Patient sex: M
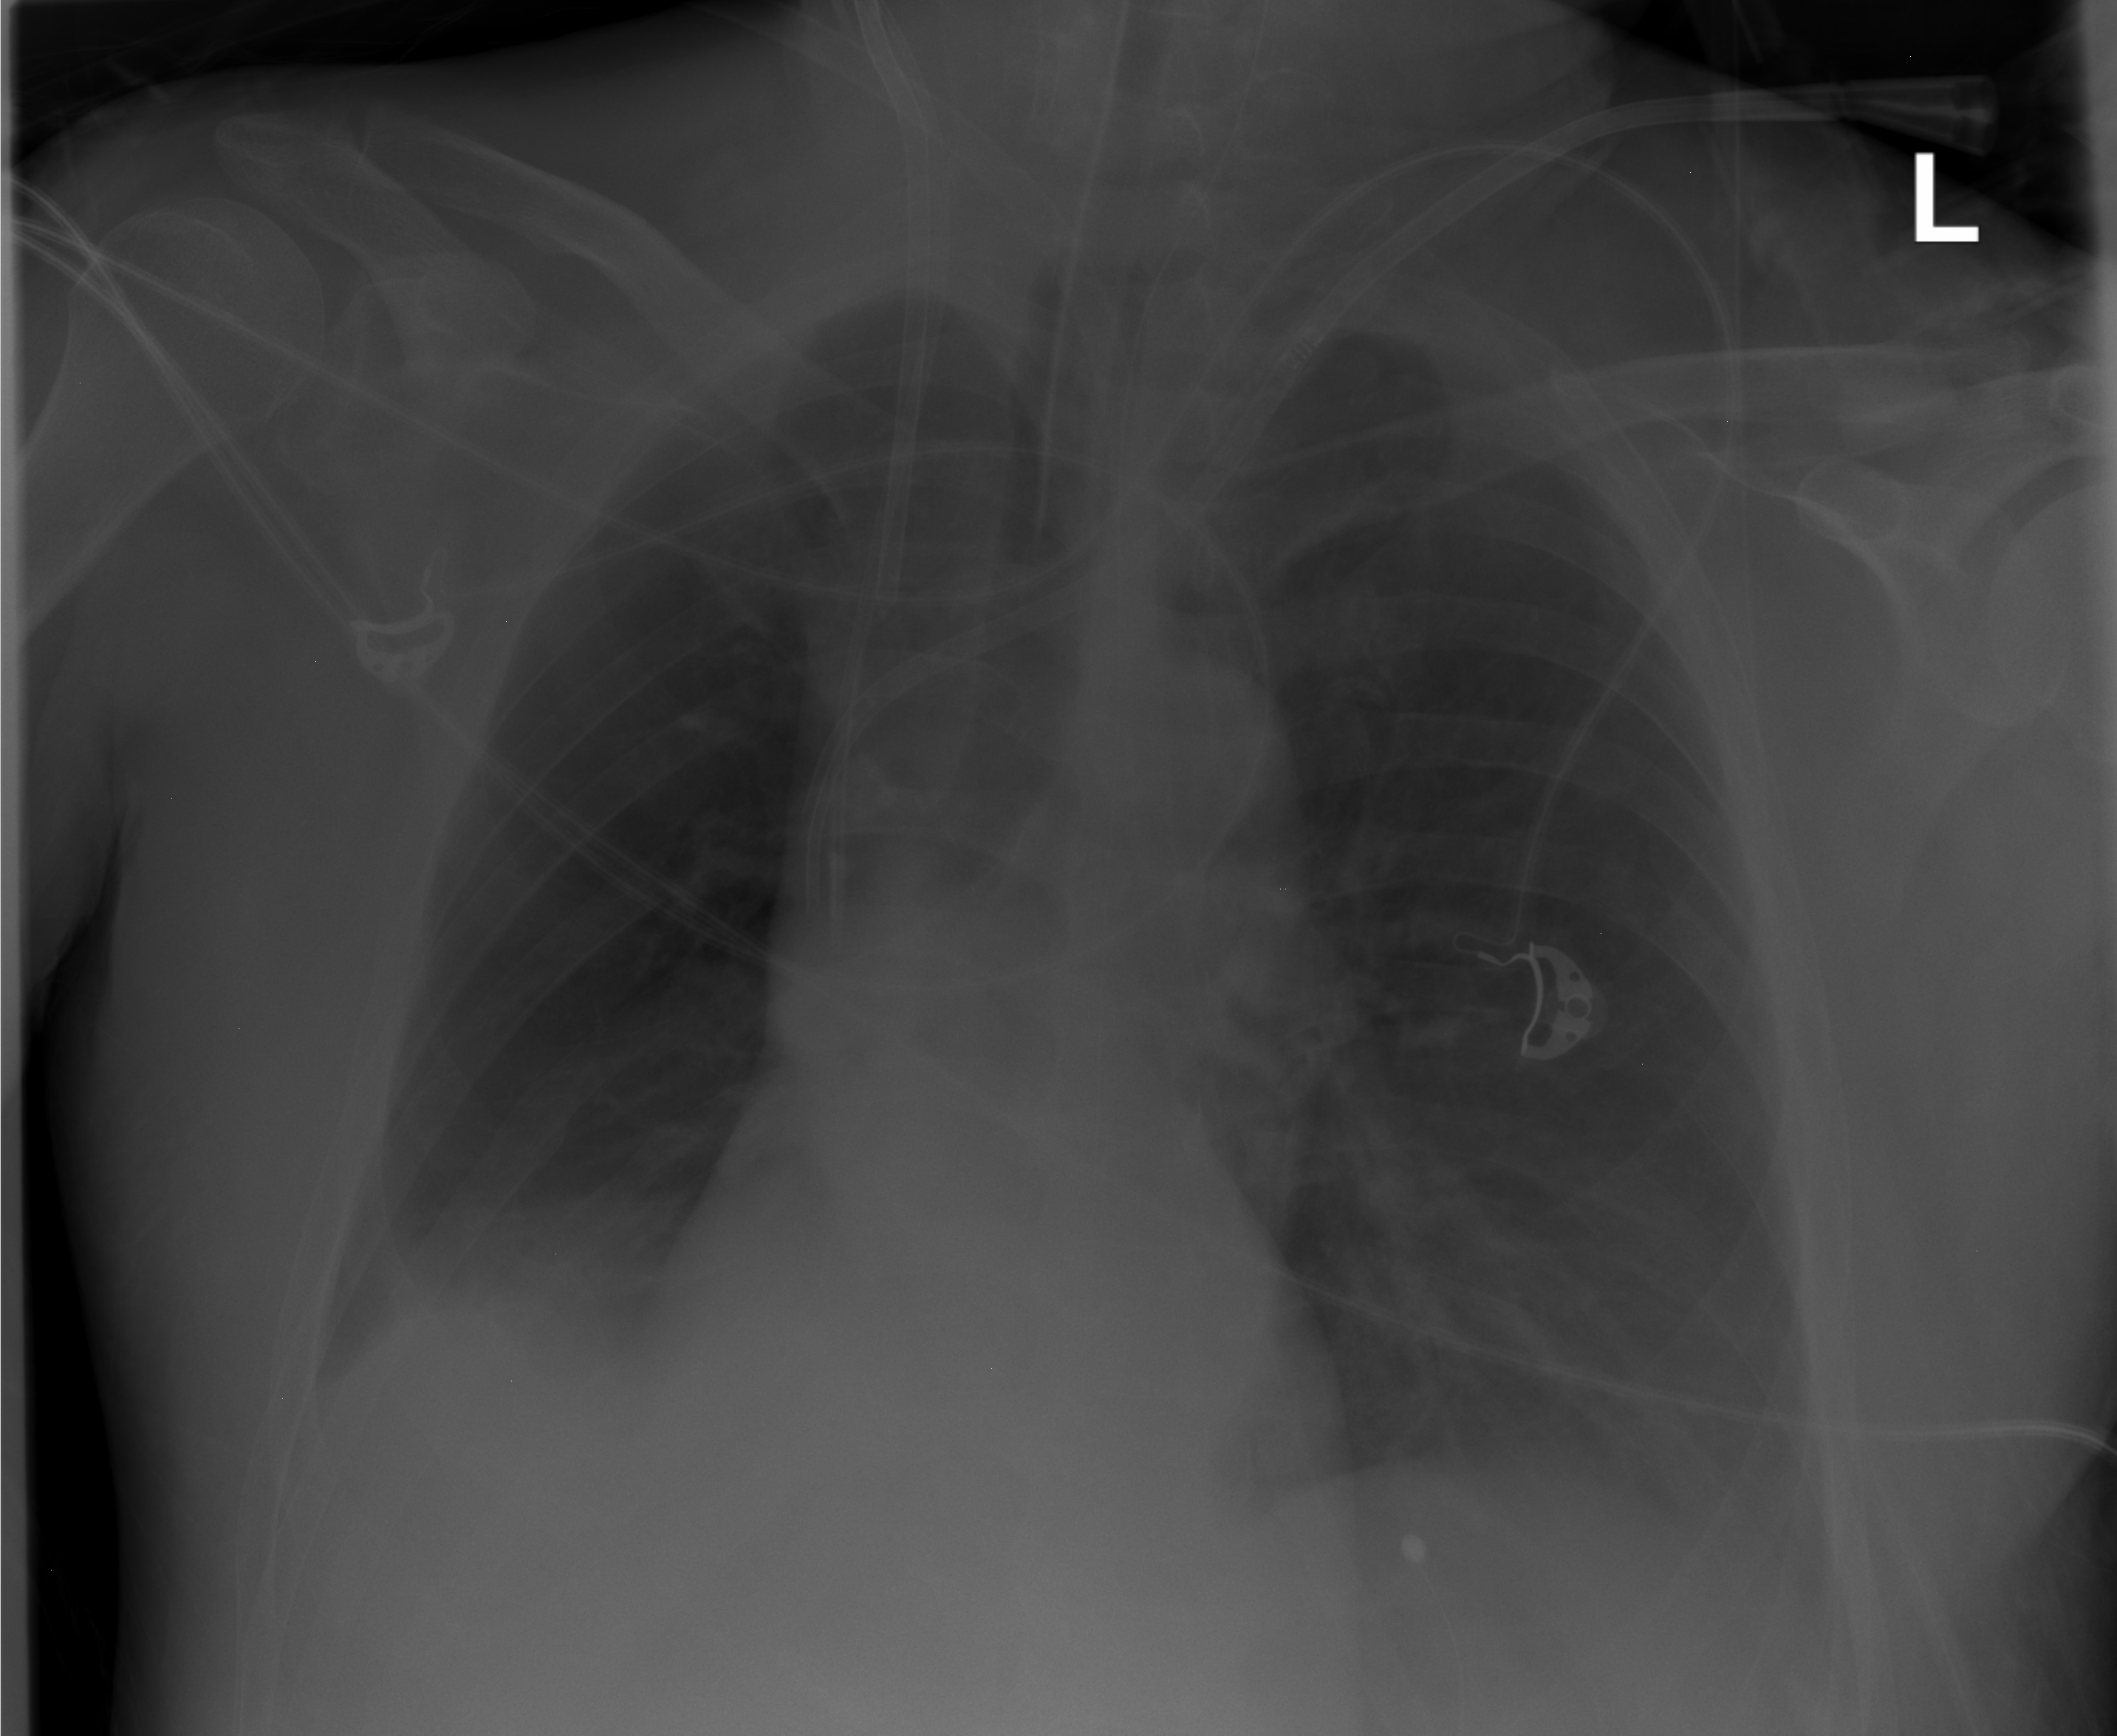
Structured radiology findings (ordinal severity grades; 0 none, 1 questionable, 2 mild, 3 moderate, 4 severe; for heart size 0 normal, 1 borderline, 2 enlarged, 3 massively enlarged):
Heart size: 0
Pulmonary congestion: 0
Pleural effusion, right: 0
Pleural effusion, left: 0
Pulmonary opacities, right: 0
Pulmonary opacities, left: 0
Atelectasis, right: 2
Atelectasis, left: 0